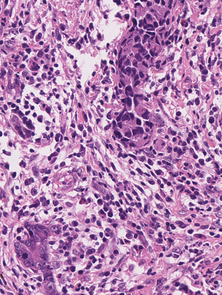
Tumor epithelial tissue: yes
Tumor-associated stroma tissue: yes
Normal tissue: no